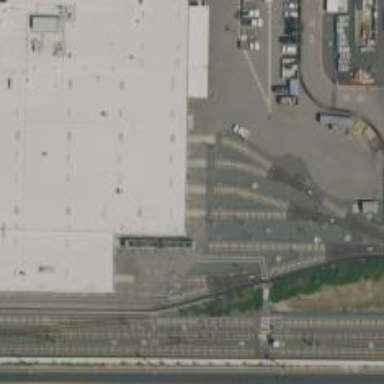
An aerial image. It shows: Light rail service yard with electrified contact lines.